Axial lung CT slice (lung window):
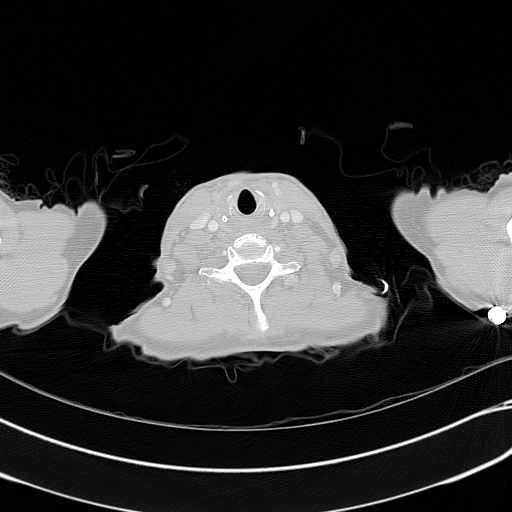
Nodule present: no